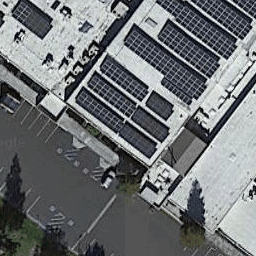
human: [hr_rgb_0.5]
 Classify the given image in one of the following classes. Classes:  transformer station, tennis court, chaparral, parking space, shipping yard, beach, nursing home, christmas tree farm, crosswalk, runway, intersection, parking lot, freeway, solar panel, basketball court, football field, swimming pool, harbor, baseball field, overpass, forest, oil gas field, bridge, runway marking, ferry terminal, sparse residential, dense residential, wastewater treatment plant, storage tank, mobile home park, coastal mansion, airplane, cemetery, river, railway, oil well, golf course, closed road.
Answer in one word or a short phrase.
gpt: solar panel